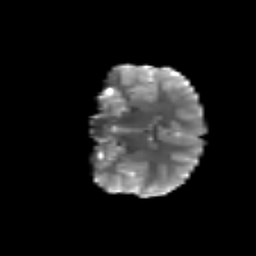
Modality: T2w
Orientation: coronal
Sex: female
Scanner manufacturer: siemens
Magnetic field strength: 3 T
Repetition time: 5 s
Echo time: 0.071 s